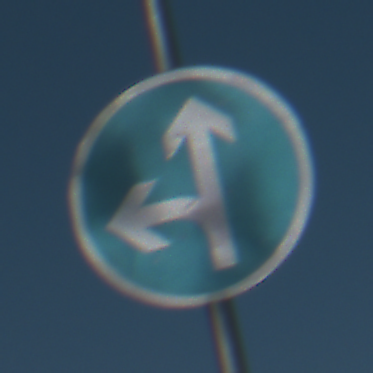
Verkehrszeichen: VorgeschriebeneFahrtrichtungGeradeausOderLinks
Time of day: MorningAfternoon
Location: Outdoor (Special)
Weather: Clear
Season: NotSpecified
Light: Natural